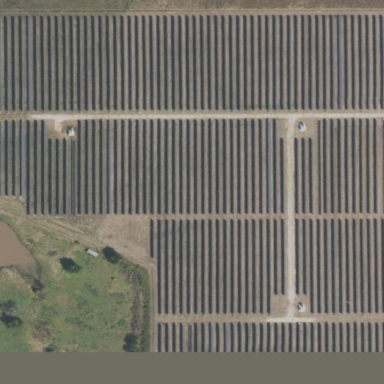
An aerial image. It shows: Solar power plant.